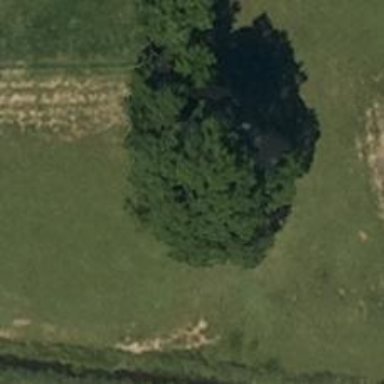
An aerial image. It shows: Broadleaved evergreen tree in its natural setting.